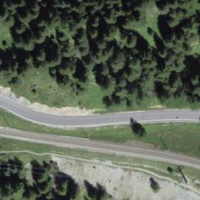
EUNIS habitat code: 26
Species observed at this site:
Lysandra coridon
Campanula thyrsoides
Nucifraga caryocatactes